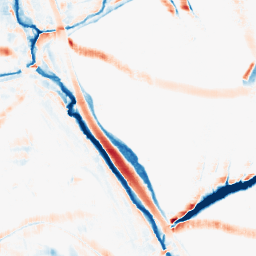
Category: morphological
Decomposition family: morphological_square
Decomposition parameters: operation: average
size: 15
Upsampling method: cubic_mitchell
Upsampling parameters: scale: 8
Upsampling scale: 8